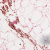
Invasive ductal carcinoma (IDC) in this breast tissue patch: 0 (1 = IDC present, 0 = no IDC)